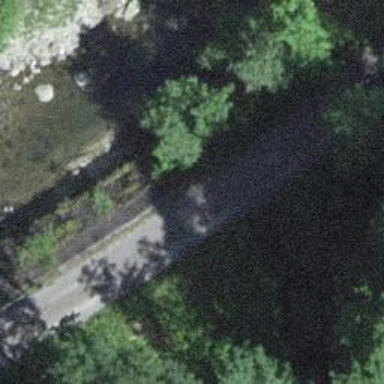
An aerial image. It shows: Culvert tunnel.